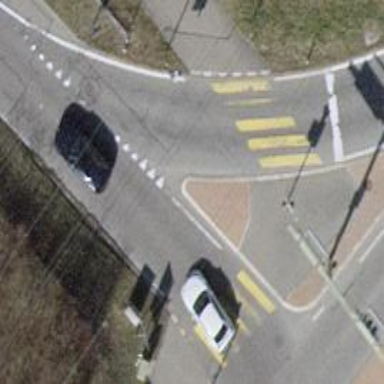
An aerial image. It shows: Crossing with traffic signals.